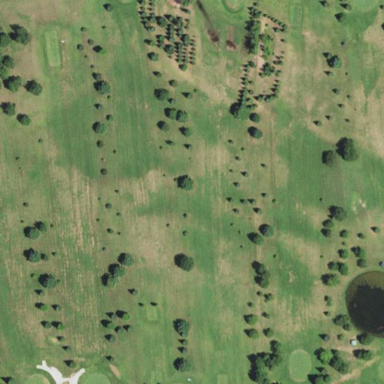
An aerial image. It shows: Golf course surrounded by greenery.